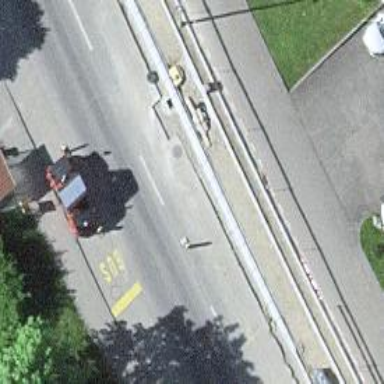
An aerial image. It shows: Bus stop with designated stop position for public transport.